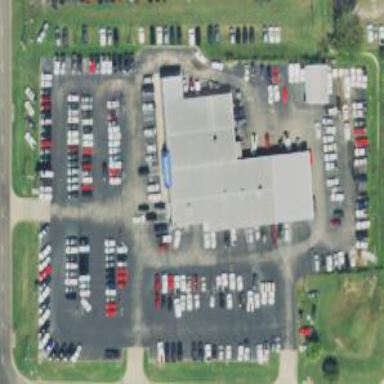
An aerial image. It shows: Shop that sells cars.